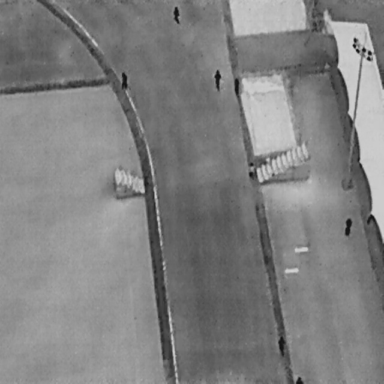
There are six People in the infrared image.